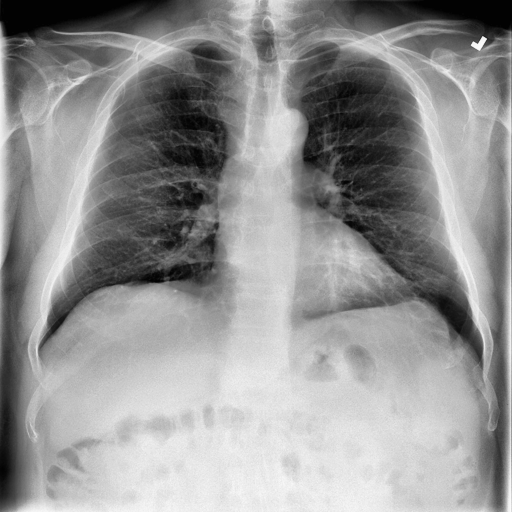
Finding: NORMAL